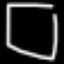
Label: square